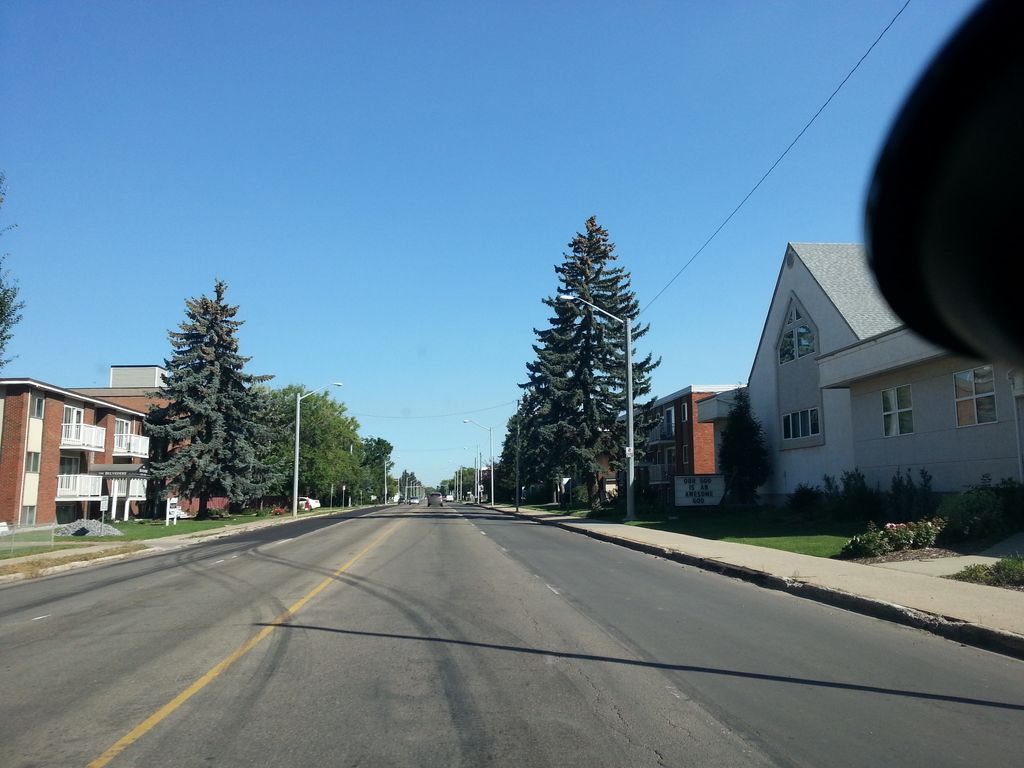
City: edmonton